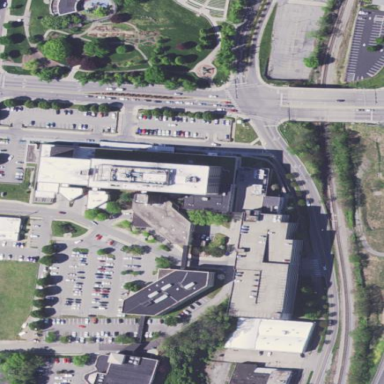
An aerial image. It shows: Hospital providing healthcare services.